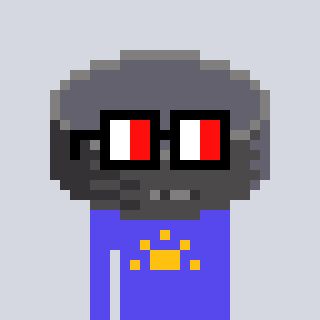
a pixel art character with square glasses with black frames and red eyes, a hockey puck-shaped head and a computerblue-colored body on a cool background